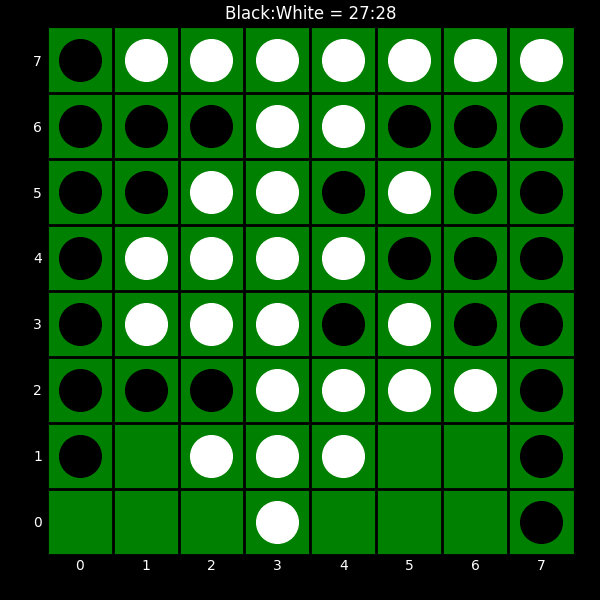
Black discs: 27
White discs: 28